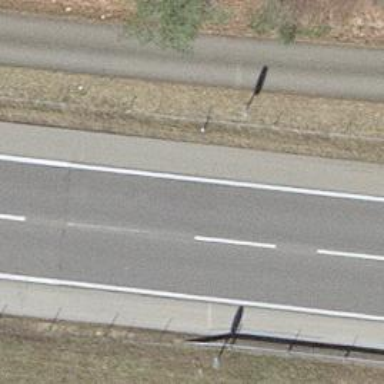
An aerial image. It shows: Asphalt trunk highway designated as motorroad.